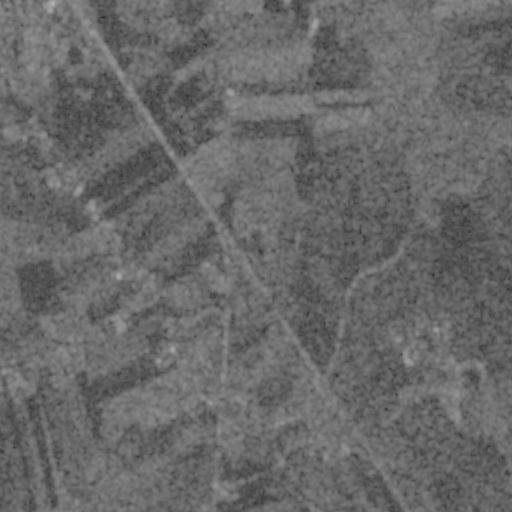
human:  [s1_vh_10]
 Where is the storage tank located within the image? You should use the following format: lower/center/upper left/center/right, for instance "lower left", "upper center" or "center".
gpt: The storage tank is located in the upper left of the image.
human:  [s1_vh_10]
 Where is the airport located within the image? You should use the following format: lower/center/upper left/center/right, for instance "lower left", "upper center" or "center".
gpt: There is no airport in the image.

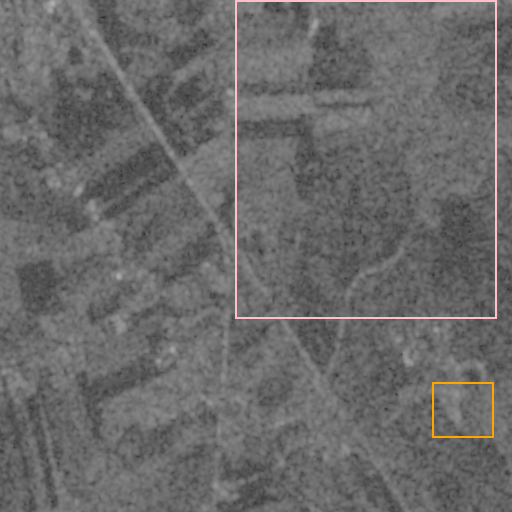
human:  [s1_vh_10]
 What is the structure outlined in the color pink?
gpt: The structure outlined in pink is a crop field.
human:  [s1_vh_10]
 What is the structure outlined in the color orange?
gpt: The structure outlined in orange is a park.
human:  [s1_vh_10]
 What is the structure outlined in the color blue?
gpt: There is no blue outline.